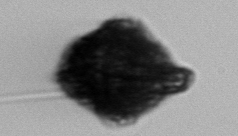
Label: Gonyaulax